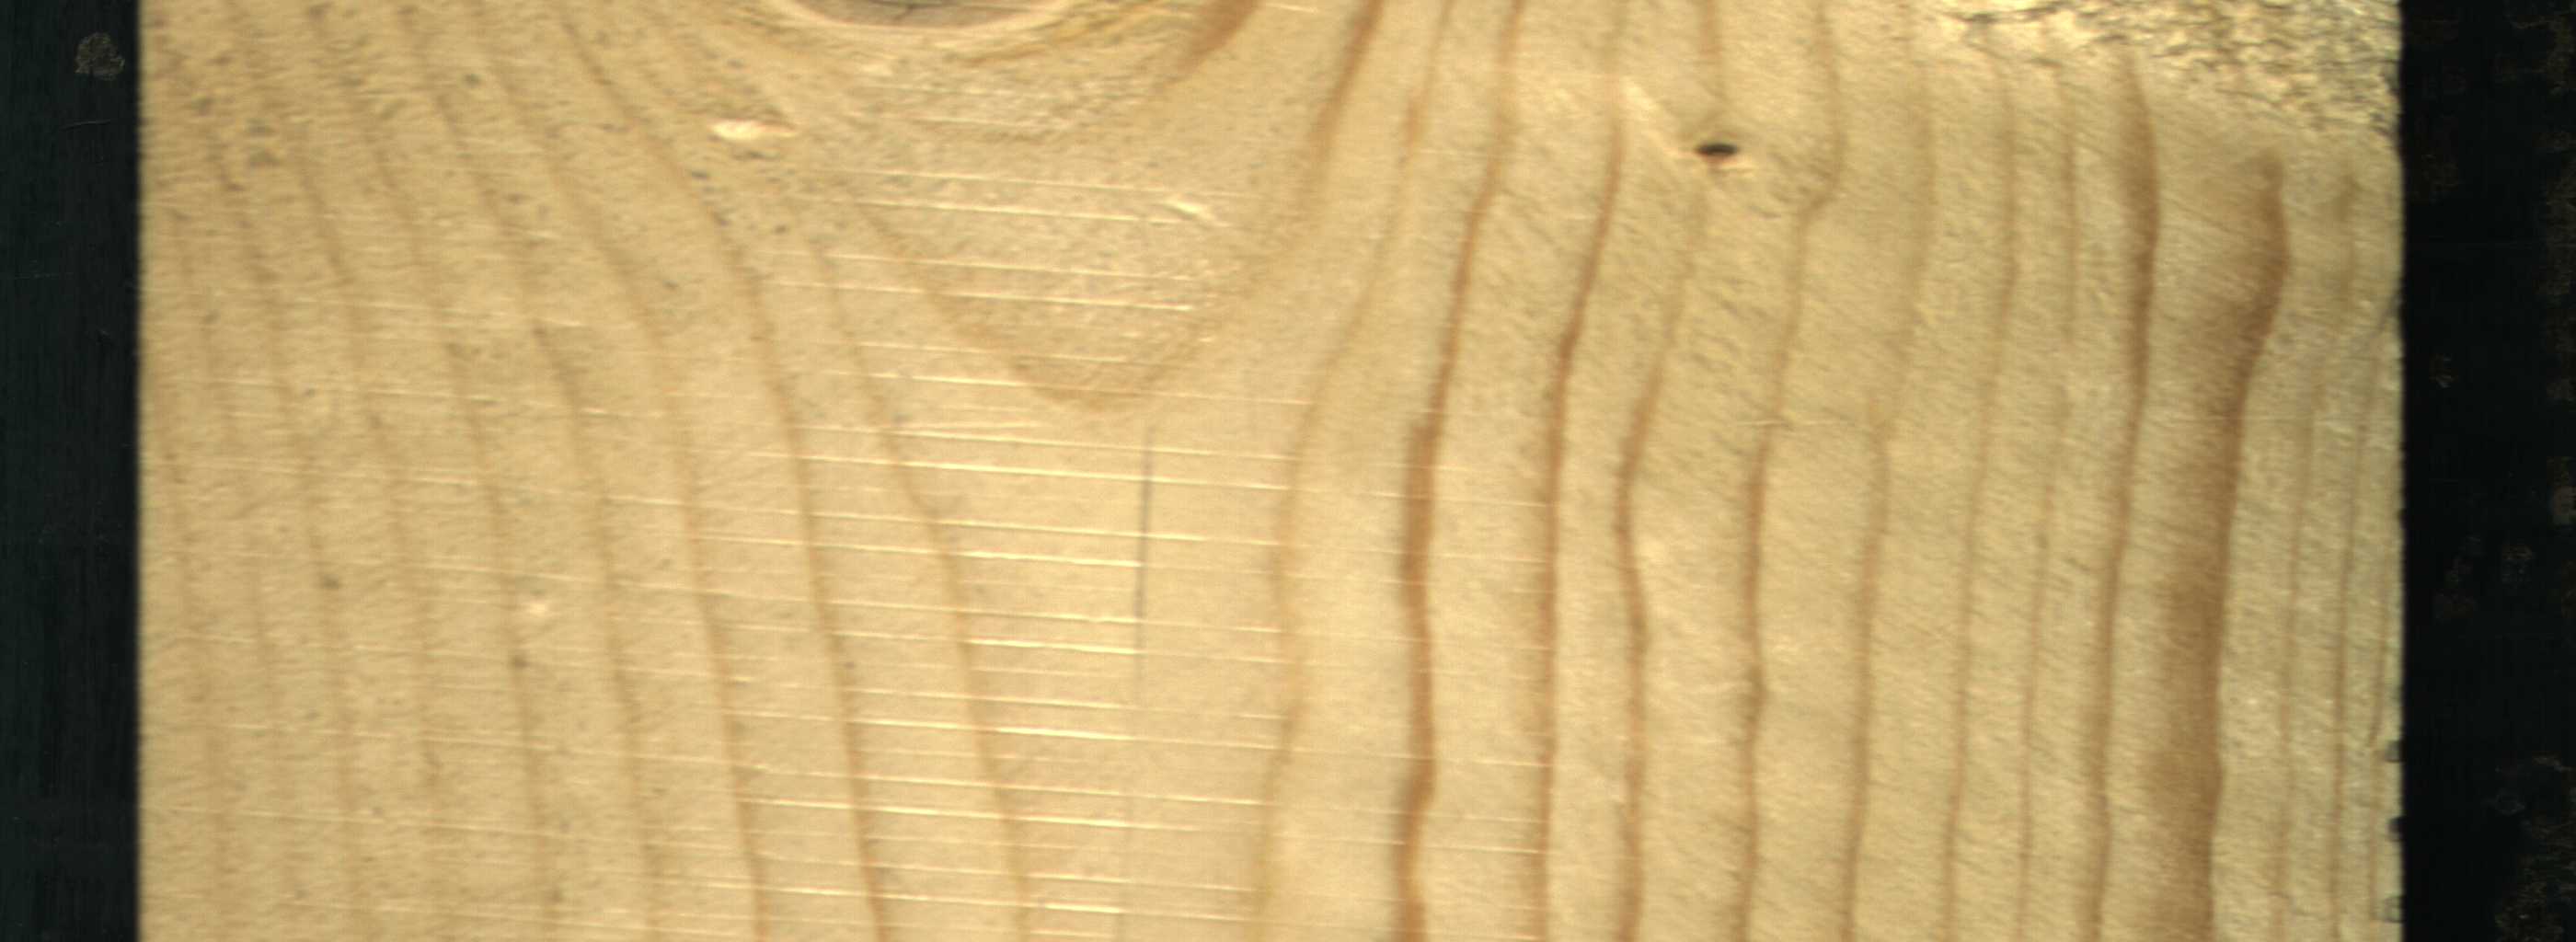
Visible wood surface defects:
Live_Knot
Live_Knot